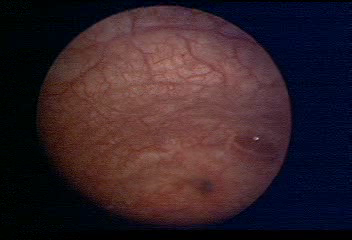
Modality: WLC
Class: Normal mucosa
Bladder cancer association: No